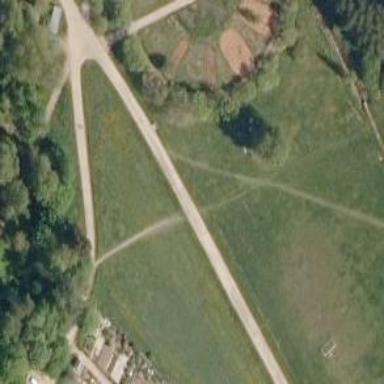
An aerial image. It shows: Nordic skiing track.